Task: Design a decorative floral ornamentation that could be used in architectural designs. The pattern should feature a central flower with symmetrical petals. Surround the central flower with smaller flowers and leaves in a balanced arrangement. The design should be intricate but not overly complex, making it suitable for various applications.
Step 382:
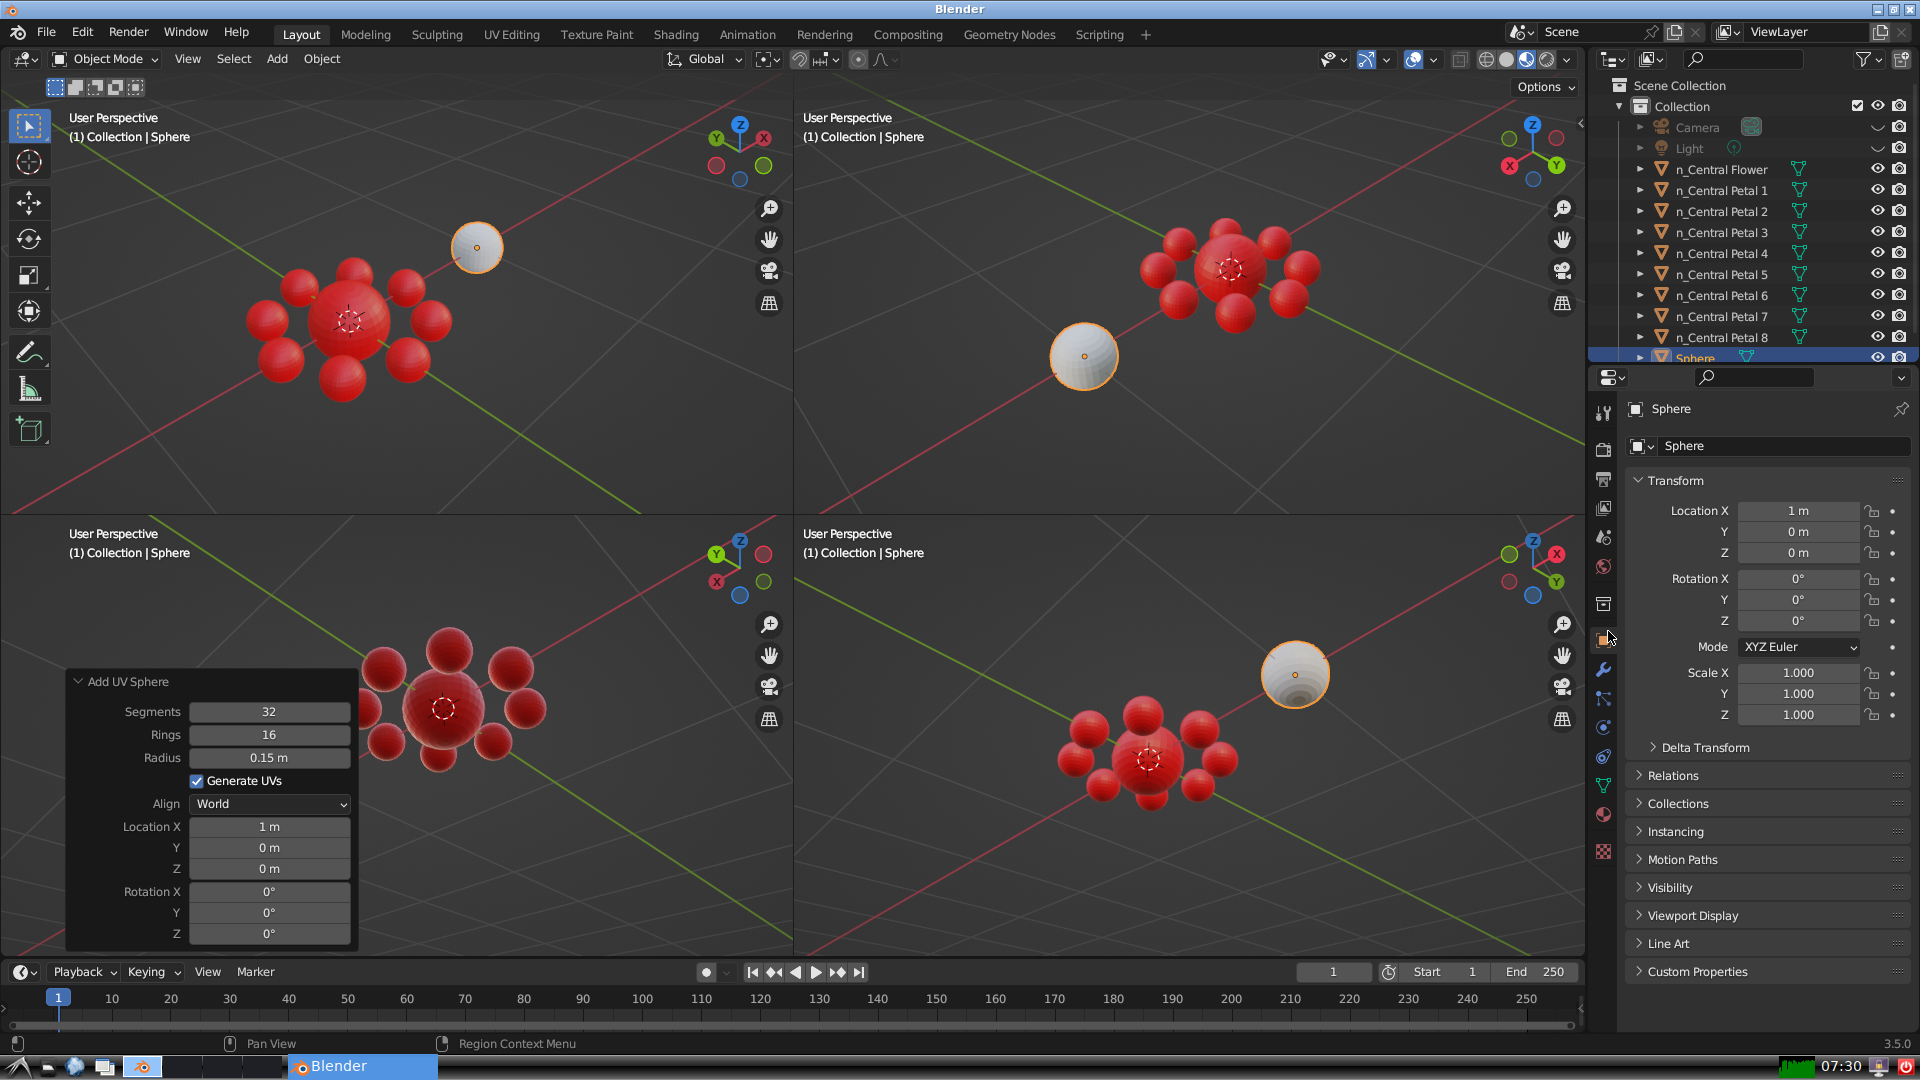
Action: {"mouse_move": [1732, 445]}